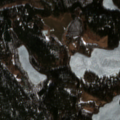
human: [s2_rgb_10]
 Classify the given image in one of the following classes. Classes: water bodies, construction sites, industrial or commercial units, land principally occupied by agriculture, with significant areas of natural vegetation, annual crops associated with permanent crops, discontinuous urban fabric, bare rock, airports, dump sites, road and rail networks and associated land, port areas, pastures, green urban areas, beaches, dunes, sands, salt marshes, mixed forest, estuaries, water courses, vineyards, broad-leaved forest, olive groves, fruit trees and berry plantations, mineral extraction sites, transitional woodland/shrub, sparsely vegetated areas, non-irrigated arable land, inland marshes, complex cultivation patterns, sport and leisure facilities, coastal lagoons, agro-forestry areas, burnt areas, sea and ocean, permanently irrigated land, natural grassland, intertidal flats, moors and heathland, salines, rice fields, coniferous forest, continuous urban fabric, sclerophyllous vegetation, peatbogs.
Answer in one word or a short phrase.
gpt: coniferous forest, mixed forest, water bodies